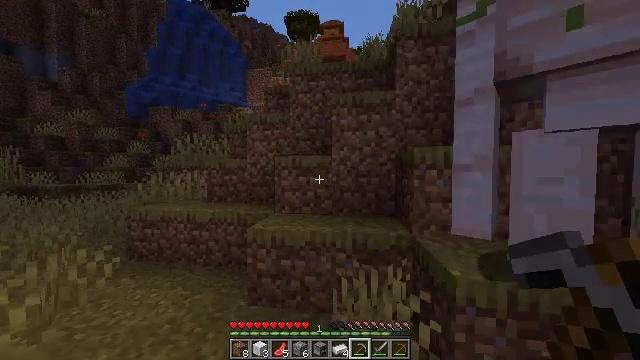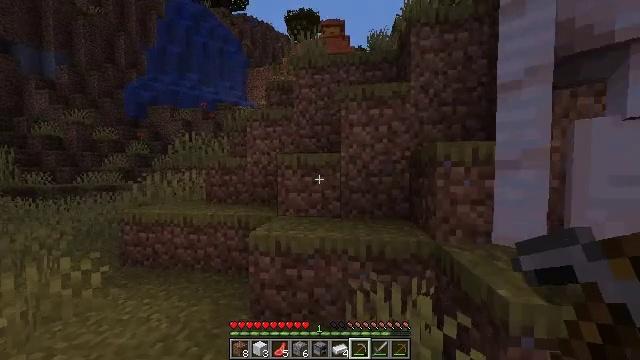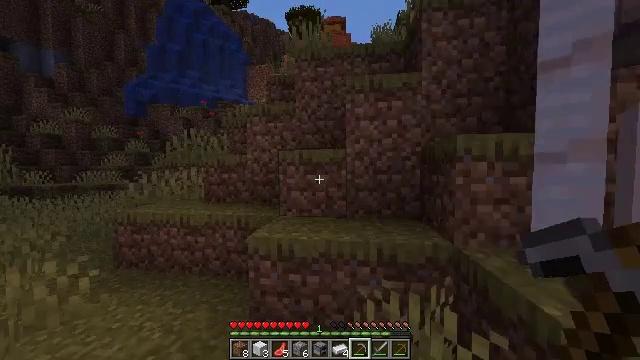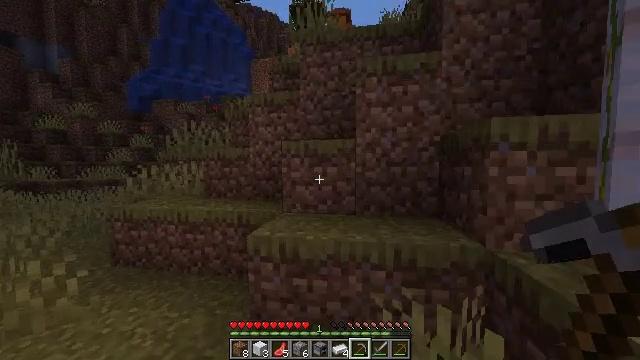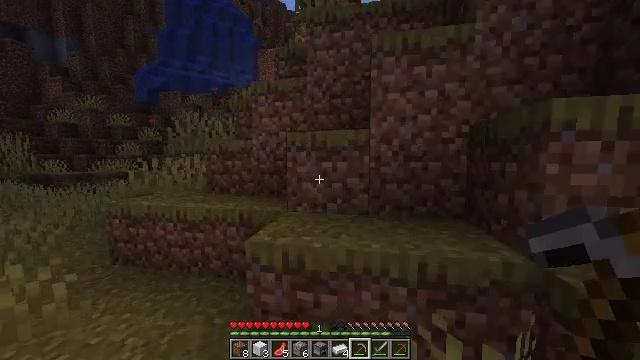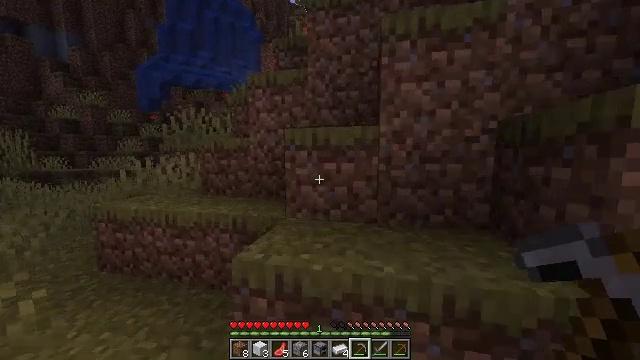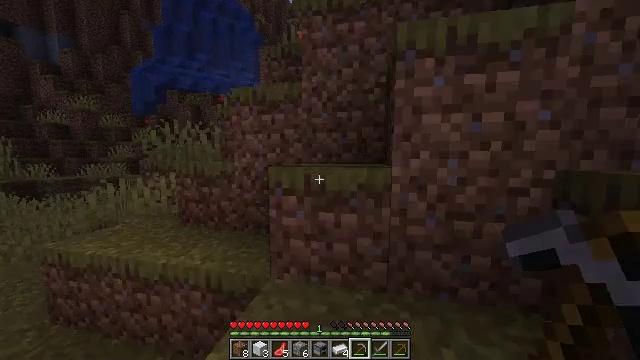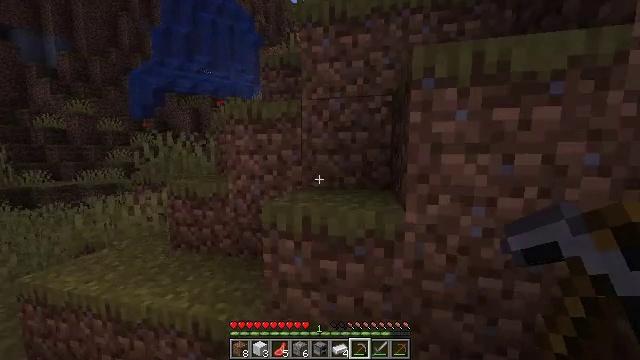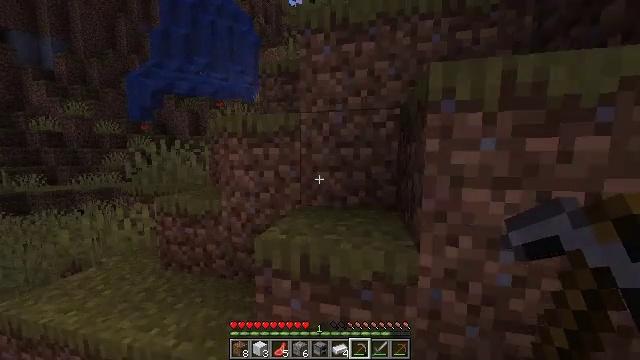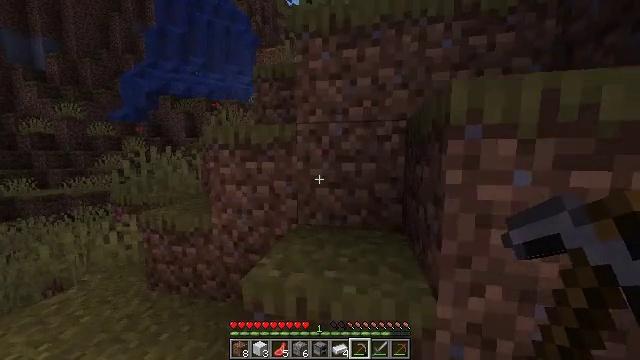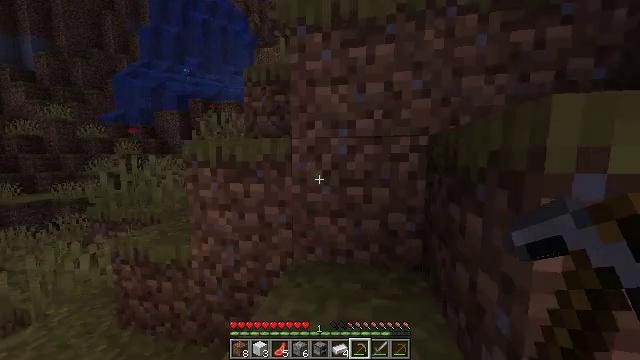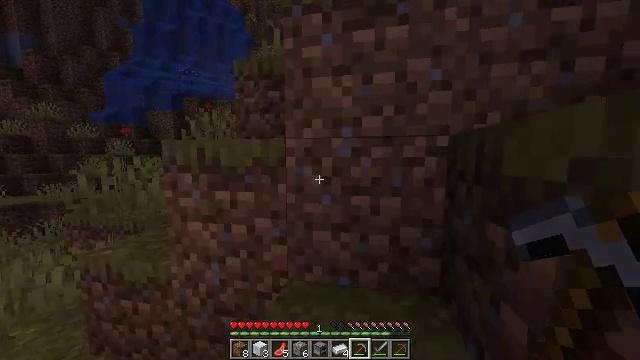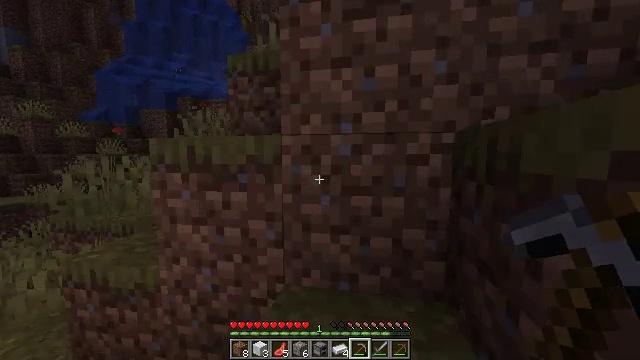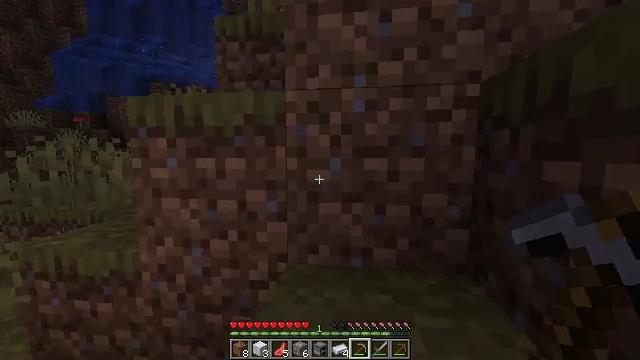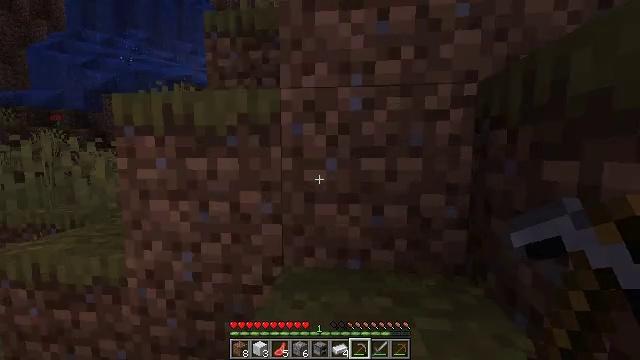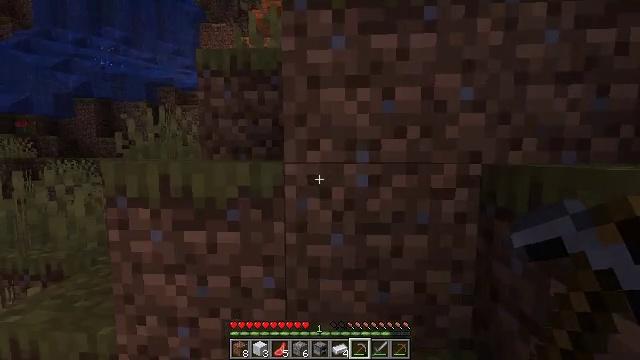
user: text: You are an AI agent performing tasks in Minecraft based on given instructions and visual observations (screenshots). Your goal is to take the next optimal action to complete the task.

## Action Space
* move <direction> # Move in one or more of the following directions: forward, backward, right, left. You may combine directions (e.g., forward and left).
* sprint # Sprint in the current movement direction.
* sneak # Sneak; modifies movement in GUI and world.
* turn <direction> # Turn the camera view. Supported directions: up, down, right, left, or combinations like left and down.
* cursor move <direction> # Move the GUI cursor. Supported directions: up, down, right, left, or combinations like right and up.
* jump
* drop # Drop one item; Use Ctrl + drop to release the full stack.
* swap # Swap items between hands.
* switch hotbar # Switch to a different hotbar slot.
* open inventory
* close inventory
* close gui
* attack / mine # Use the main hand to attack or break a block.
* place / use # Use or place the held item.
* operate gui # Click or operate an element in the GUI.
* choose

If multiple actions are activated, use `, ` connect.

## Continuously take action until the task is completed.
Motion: motion action
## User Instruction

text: Attack the orange bed to pick it up.
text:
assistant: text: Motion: move forward
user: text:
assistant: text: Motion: move forward
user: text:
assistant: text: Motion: move forward, turn left and down
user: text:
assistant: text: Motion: move forward, turn left and down
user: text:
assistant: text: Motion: move forward
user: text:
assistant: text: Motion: move forward, jump
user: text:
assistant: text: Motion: move forward, jump
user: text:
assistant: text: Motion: move forward, jump
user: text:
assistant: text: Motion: move forward, jump
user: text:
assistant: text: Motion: move forward
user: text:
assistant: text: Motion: move forward
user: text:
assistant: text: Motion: move forward, turn right
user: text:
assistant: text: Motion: move forward, turn right
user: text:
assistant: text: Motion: move forward, turn right, jump
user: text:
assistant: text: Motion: move forward, turn right, jump
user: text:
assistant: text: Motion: move forward, turn right, jump
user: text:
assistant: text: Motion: move forward, turn right, jump
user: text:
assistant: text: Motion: move forward, turn right
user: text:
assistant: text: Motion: move forward, turn right
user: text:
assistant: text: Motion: move forward, turn right
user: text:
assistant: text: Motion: move forward, turn right
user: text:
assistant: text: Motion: move forward, turn right, jump
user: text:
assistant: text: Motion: move forward, turn right, jump
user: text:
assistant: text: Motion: move forward, turn right, jump
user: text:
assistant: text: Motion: move forward, jump
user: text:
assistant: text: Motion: move forward, jump
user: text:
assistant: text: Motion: move forward, jump
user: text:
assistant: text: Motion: move forward
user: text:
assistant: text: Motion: move forward
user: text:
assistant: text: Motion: move forward